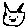
Label: cat